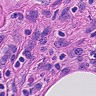
Metastatic tissue present: no